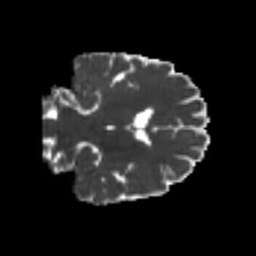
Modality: MD
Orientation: coronal
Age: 23
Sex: male
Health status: healthy
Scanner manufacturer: philips
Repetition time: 7.39 s
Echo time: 0.08599 s